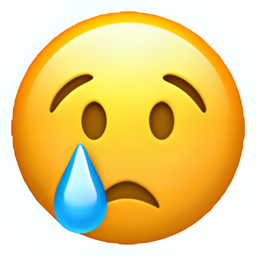
Name: crying face
Emoji: 😢
Group: Smileys & Emotion
Sub-group: face-concerned